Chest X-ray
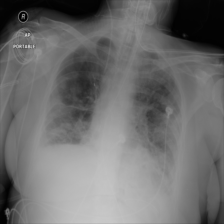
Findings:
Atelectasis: negative
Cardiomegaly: negative
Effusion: negative
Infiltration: positive
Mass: positive
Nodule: negative
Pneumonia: negative
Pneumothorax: negative
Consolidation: positive
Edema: negative
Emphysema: negative
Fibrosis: negative
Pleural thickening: negative
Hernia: negative